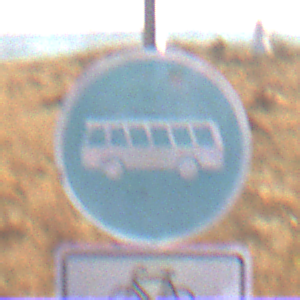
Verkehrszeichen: Busssonderstreifen
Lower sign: EinspurigeFahrzeugeFrei5
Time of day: MorningAfternoon
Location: Outdoor (Nature)
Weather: Clear
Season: NotSpecified
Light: Natural